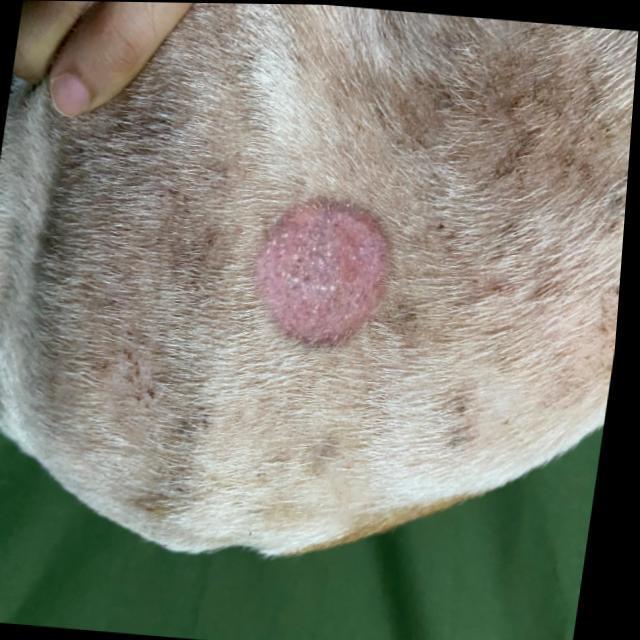
Canine ringworm (Dermatophytosis) — fungal infection caused by Microsporum or Trichophyton. Presents with circular alopecia, scaling, crusting, and broken hairs.